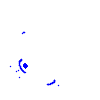
Particle: pion